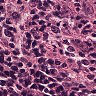
Metastatic tissue present: no